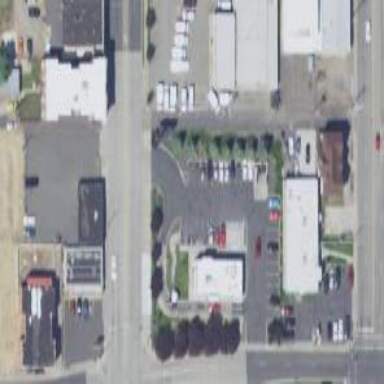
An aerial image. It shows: Sidewalk.